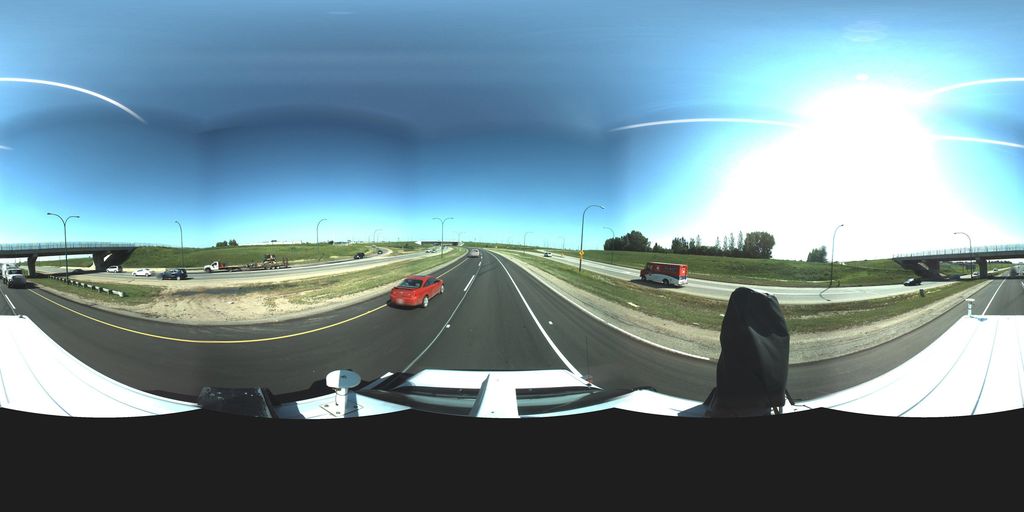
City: saskatoon